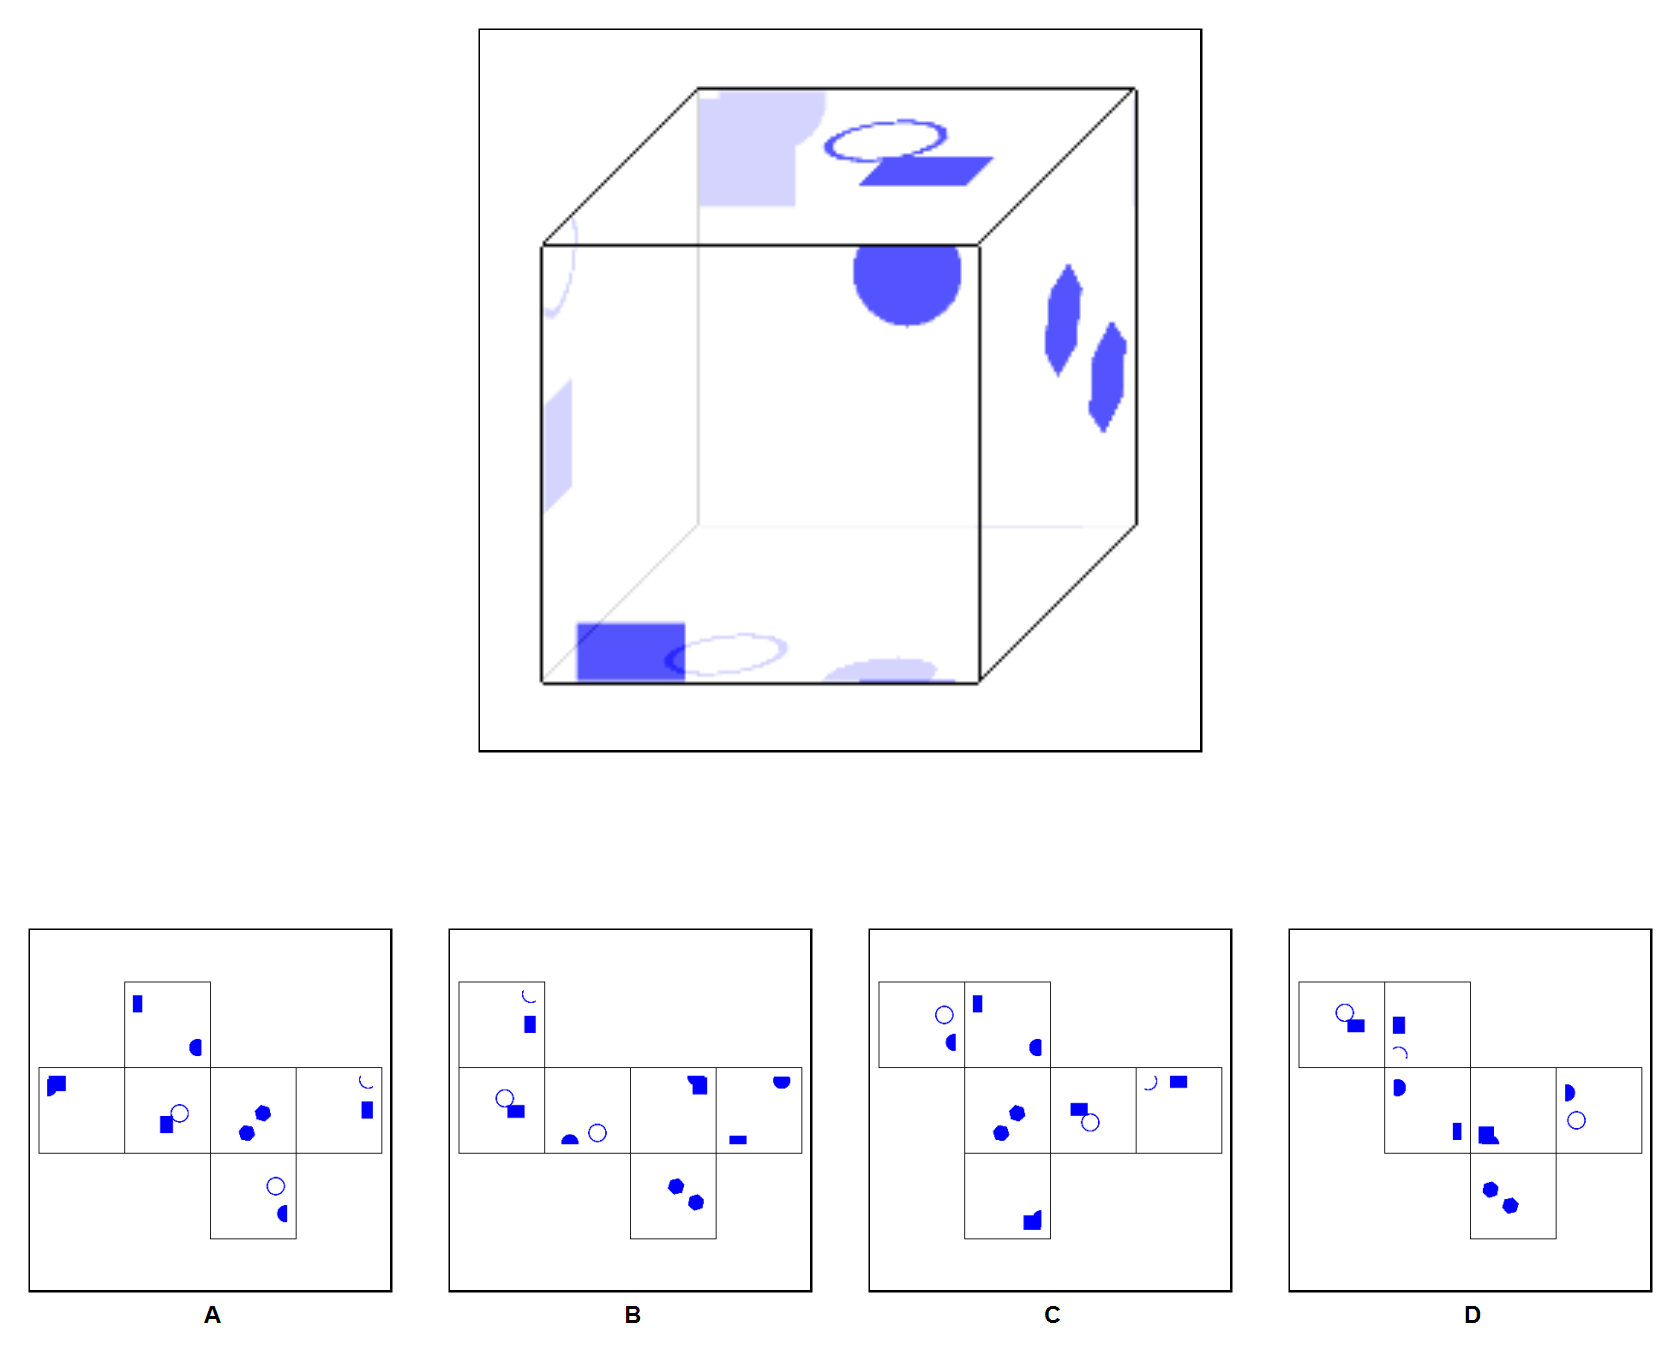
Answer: C